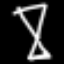
Label: hourglass